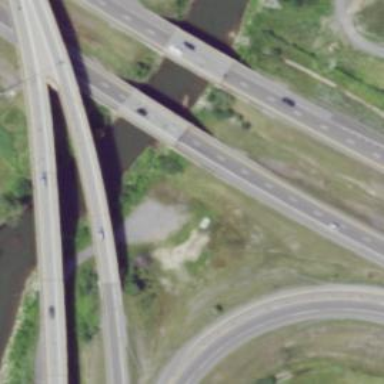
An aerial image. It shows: Bridge over motorway.